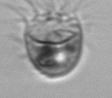
Label: Balanion